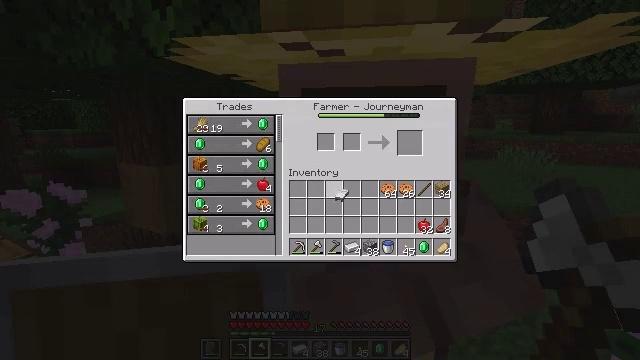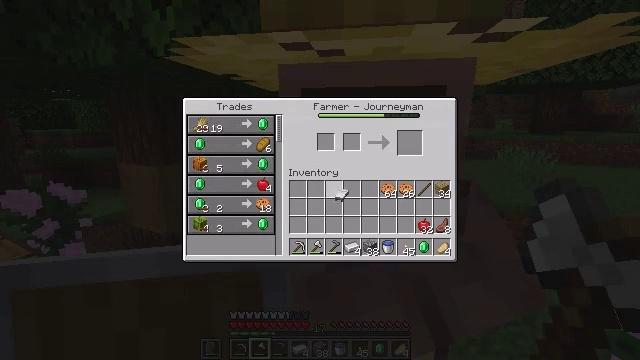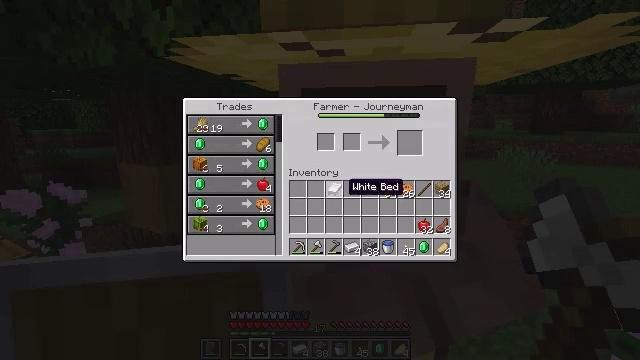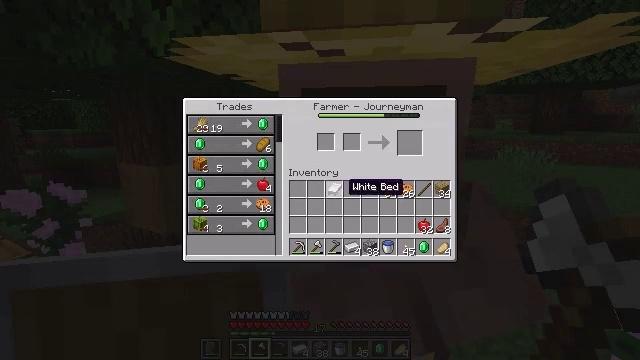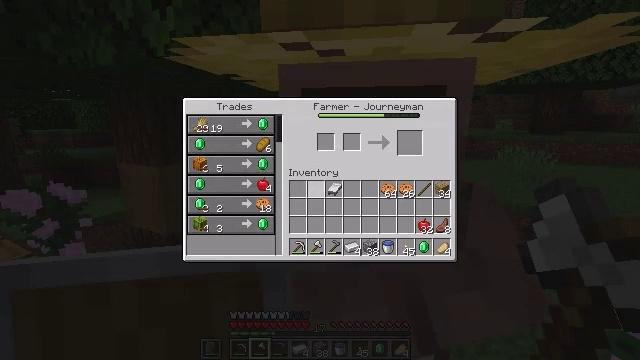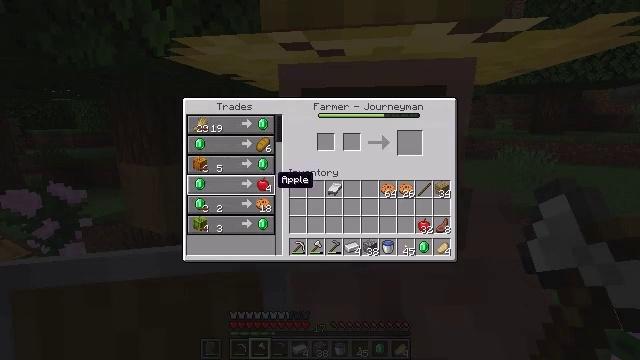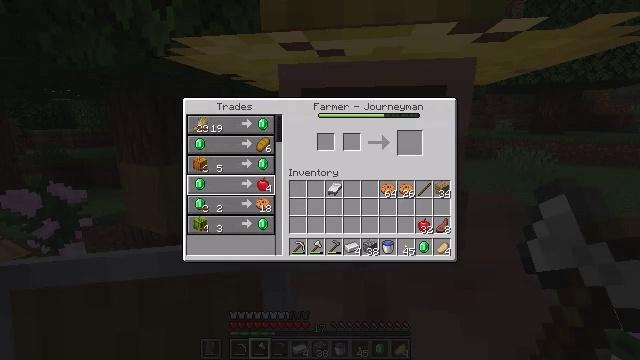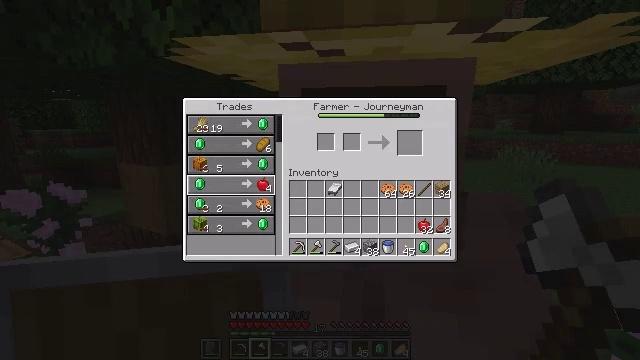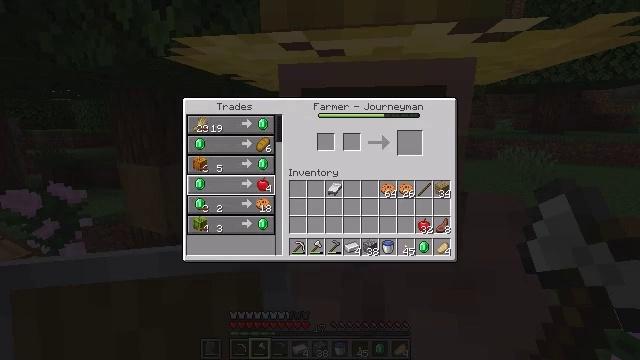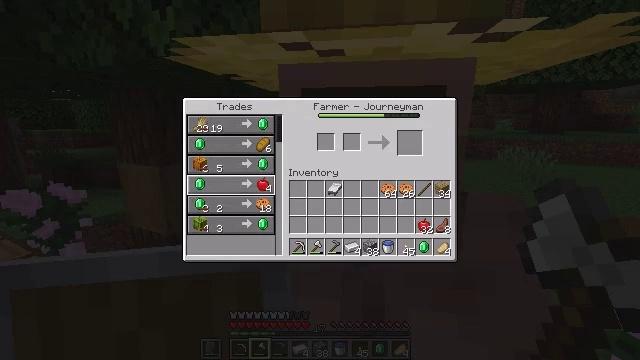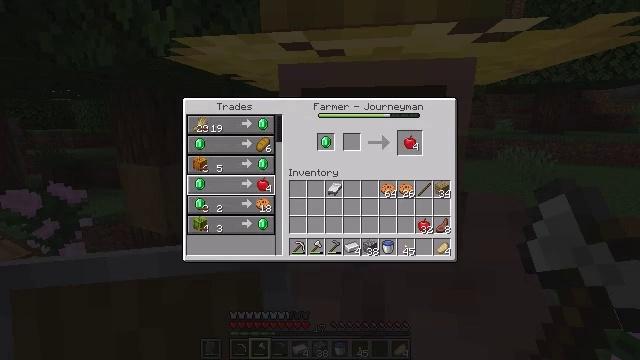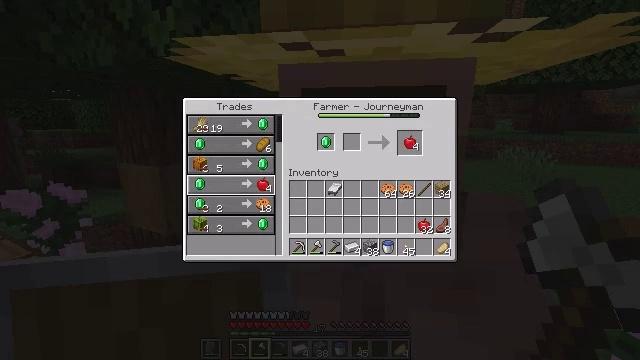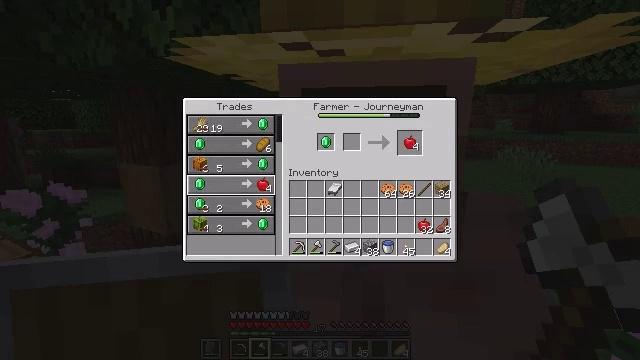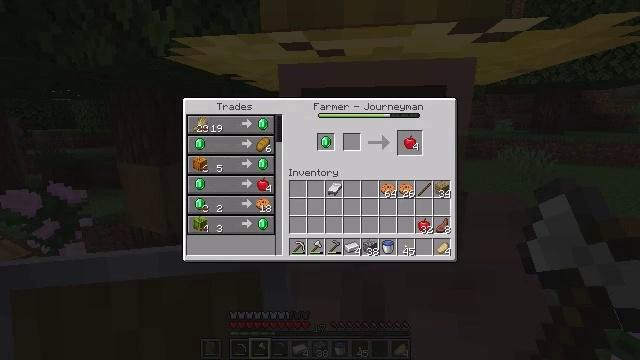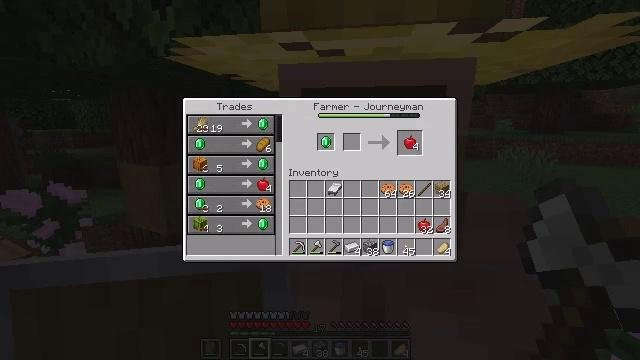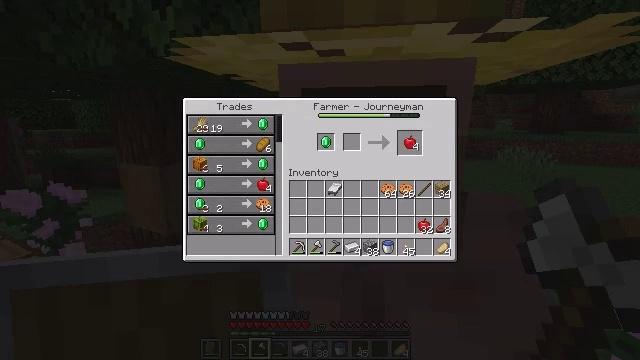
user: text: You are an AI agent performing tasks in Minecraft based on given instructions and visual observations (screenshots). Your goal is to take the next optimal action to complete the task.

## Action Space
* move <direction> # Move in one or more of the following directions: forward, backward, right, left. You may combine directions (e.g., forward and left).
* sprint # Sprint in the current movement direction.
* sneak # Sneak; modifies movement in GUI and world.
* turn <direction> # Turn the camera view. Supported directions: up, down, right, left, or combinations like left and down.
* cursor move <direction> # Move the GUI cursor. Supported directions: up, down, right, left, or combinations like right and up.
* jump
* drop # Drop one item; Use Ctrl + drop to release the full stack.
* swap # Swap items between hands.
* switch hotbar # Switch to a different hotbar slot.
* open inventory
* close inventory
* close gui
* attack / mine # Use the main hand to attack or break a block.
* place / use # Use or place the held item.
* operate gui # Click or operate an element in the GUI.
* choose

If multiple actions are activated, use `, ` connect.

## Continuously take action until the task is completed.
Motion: motion action
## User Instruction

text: Create an apple through the craft option.
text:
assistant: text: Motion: operate gui
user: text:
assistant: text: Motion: no_op
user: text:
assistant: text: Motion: no_op
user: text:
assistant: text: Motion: cursor move left
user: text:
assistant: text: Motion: cursor move left and up
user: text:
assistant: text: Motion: cursor move left
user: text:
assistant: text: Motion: no_op
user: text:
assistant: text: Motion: no_op
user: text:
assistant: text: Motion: no_op
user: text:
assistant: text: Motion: operate gui
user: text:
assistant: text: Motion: operate gui
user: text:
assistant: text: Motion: cursor move right
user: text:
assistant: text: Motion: cursor move right and up
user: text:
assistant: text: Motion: cursor move right and up
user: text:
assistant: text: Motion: cursor move right and up
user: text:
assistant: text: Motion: no_op
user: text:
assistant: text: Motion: no_op
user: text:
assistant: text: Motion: no_op
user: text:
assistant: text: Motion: no_op
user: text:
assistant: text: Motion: no_op
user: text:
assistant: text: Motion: no_op
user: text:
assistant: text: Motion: no_op
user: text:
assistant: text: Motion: no_op
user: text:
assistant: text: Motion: operate gui
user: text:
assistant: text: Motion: operate gui
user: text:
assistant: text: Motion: no_op
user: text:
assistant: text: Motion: no_op
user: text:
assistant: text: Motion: cursor move down
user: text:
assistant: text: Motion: no_op